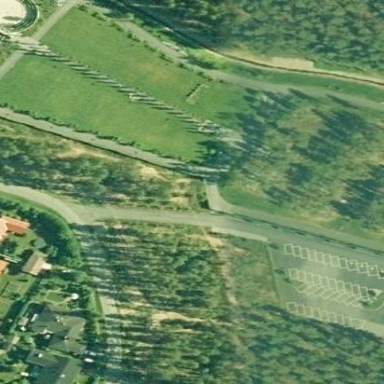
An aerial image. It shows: Cemetery.